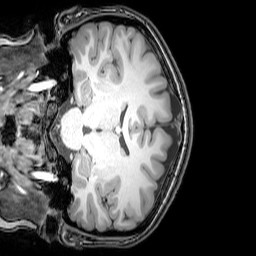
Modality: T1w
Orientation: coronal
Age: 21
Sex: female
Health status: healthy
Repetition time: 0.081 s
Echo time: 0.037 s